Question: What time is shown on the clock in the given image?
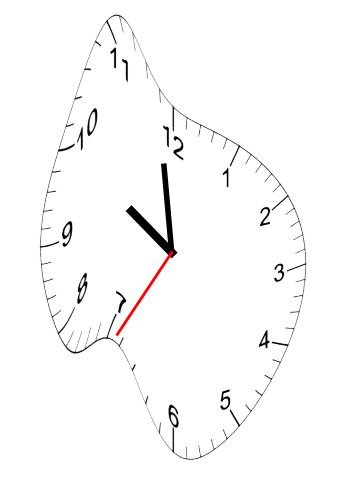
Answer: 09:58:35